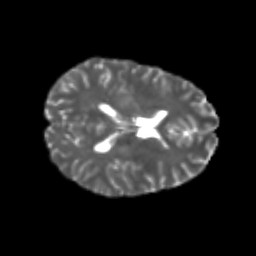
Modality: T2w
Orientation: axial
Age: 22
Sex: male
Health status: healthy
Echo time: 0.074 s